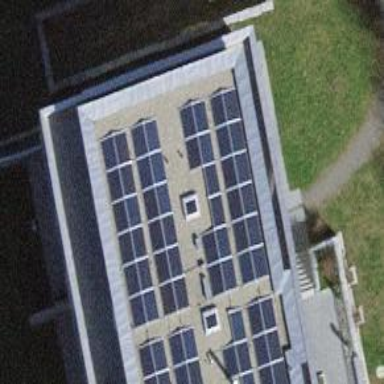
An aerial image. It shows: Solar power generator utilizing photovoltaic technology with solar photovoltaic panels.